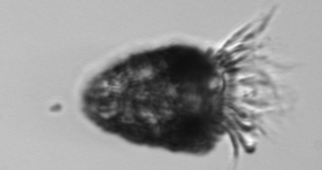
Label: Stenosemella_pacifica